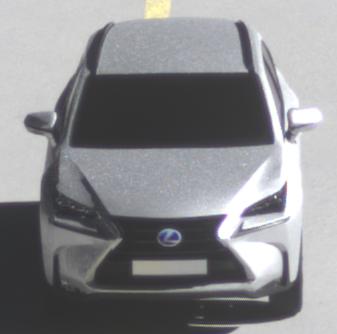
Make: Lexus
Model: NX 300h
Detailed model: NX (AZ1)
Model produced from: 2017/11
Model produced until: 2018/08
Doors: 5
Color: white
Road condition: dry road
Daytime: morning or afternoon
Contrast: high contrast